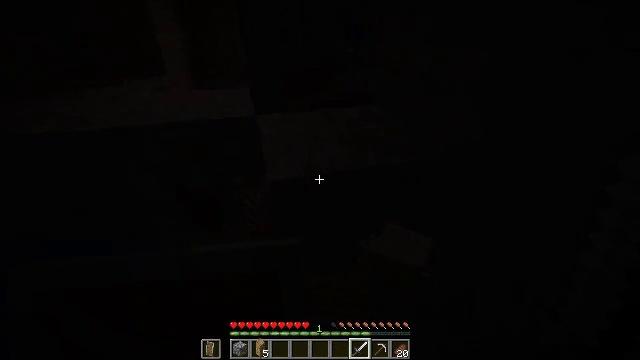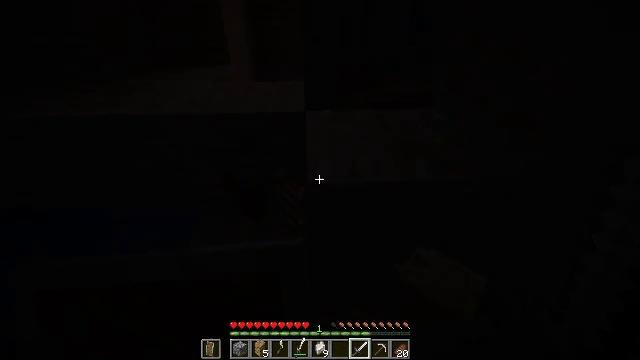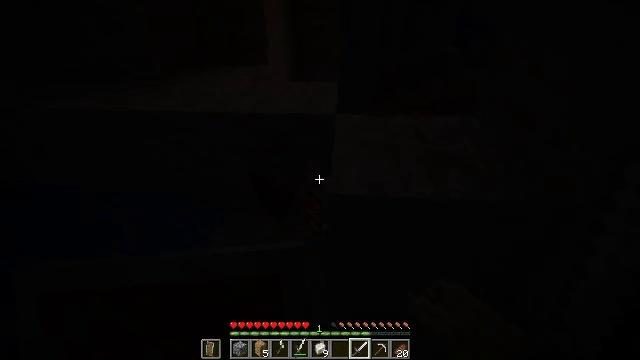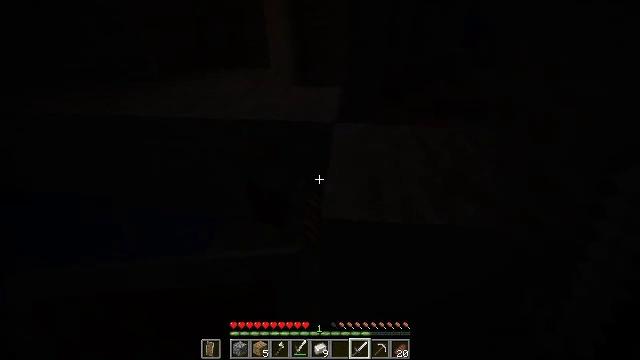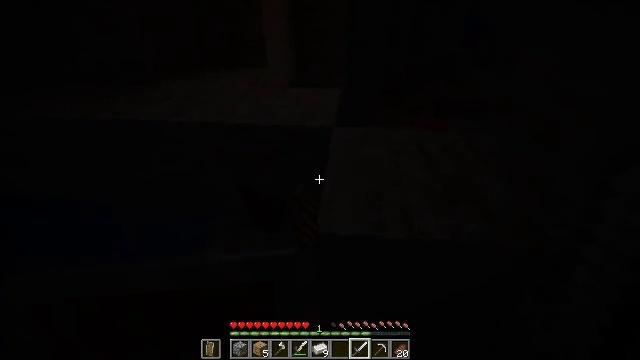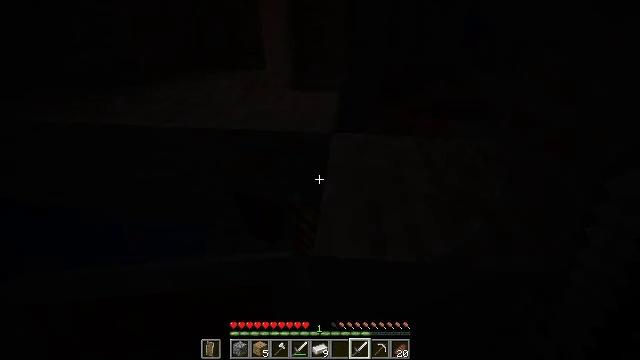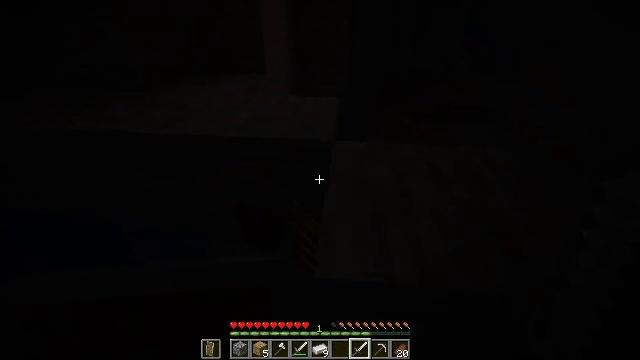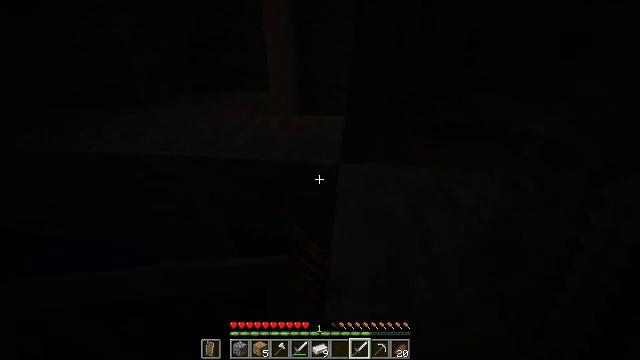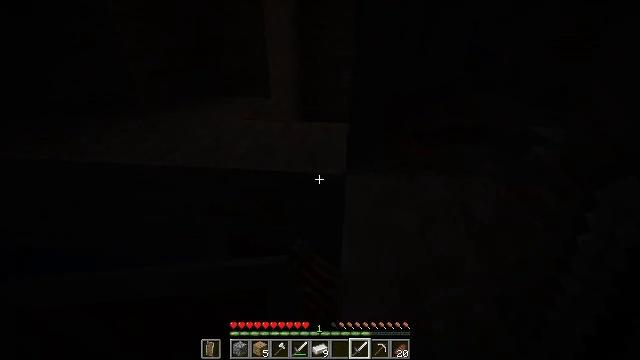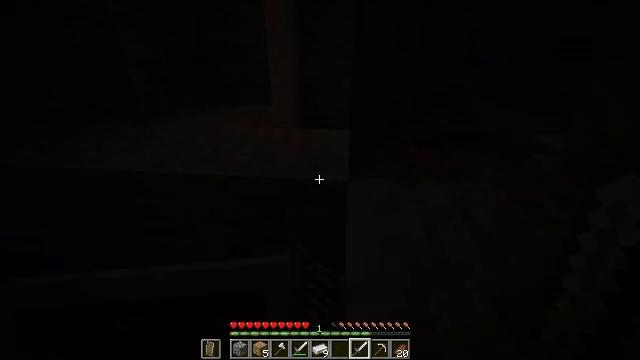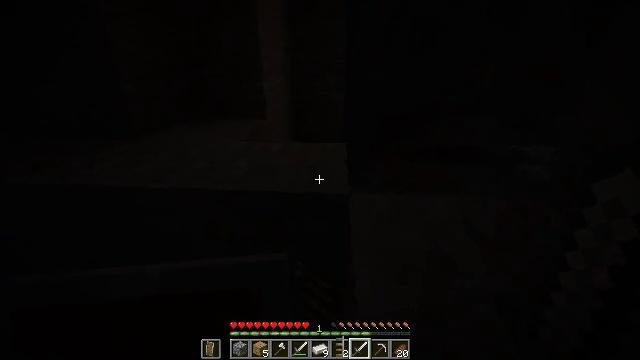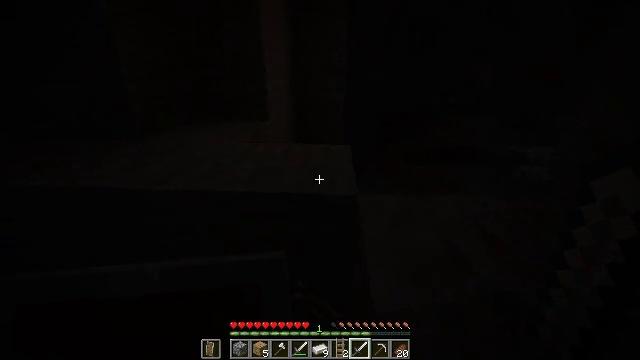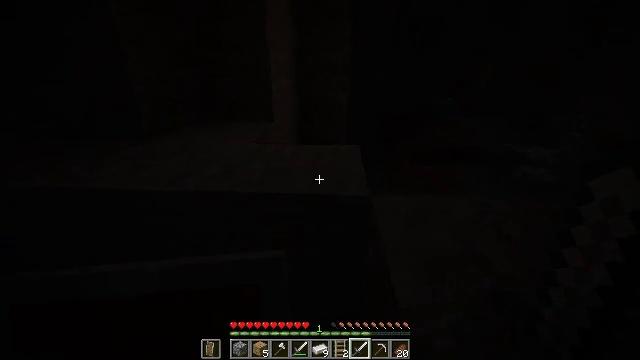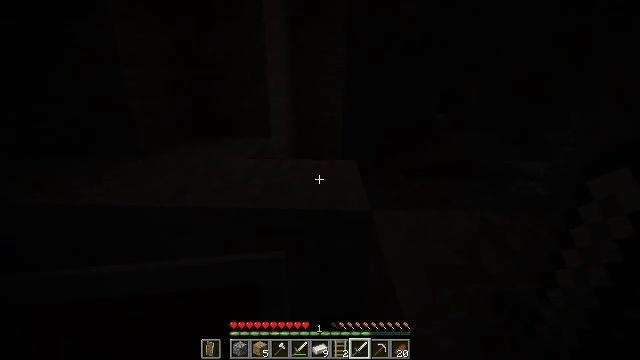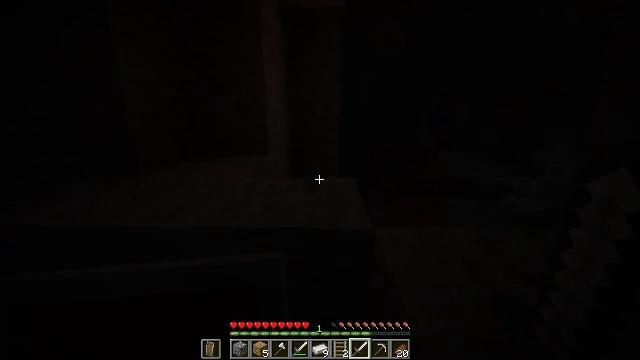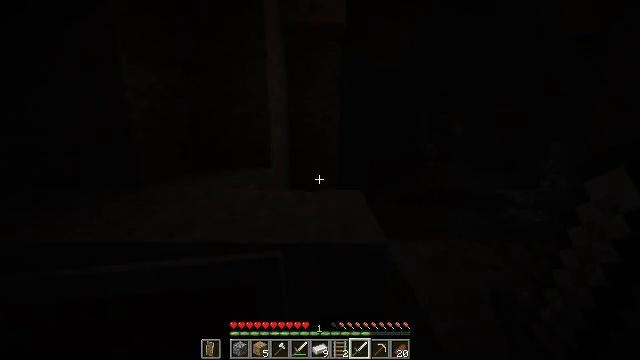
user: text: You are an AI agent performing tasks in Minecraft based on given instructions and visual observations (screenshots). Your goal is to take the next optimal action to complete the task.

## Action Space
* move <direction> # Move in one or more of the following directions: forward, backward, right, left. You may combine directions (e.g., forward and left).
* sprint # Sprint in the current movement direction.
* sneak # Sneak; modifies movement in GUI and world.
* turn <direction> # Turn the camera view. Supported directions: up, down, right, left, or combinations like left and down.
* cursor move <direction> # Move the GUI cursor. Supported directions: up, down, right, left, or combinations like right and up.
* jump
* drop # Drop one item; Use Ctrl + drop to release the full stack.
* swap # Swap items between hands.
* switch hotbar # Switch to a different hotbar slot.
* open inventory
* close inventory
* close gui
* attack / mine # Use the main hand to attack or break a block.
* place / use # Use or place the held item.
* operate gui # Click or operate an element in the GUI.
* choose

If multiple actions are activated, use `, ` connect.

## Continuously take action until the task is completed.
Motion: motion action
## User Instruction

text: Collect the spawner block.
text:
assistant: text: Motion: move forward, turn left and down
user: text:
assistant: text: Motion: move forward, turn left
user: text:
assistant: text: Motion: move forward and move left, turn left
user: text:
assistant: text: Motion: move forward and move left
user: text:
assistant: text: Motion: move forward and move left
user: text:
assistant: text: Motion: move forward and move left
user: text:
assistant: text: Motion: move forward and move left, turn up
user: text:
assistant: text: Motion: move forward and move left
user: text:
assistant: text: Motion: move forward and move left, turn up
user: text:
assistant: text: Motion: move forward and move left, turn right and up
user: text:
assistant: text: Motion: move forward and move left
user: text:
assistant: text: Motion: move forward and move left
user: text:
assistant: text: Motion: move forward and move left, turn right and up
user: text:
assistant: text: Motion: move forward and move left, turn right and up
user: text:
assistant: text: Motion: move forward and move left, turn up
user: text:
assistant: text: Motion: move forward and move left, turn up
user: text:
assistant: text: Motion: move forward and move left, turn right and up
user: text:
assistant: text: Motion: move forward and move left, turn right and up
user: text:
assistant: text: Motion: move forward and move left, turn right
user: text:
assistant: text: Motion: move forward and move left, turn right
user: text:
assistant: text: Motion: move forward
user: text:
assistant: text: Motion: move forward
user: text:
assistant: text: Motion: no_op
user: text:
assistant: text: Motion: no_op
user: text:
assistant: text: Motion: no_op
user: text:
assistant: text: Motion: turn left
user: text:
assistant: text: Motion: turn left
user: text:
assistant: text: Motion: turn left
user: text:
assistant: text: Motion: turn left
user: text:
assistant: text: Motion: turn left